Interaction volume radius: 10 \u00c5
Interaction volume height: 10 \u00c5
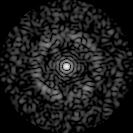
Disorder parameter: 0.8018